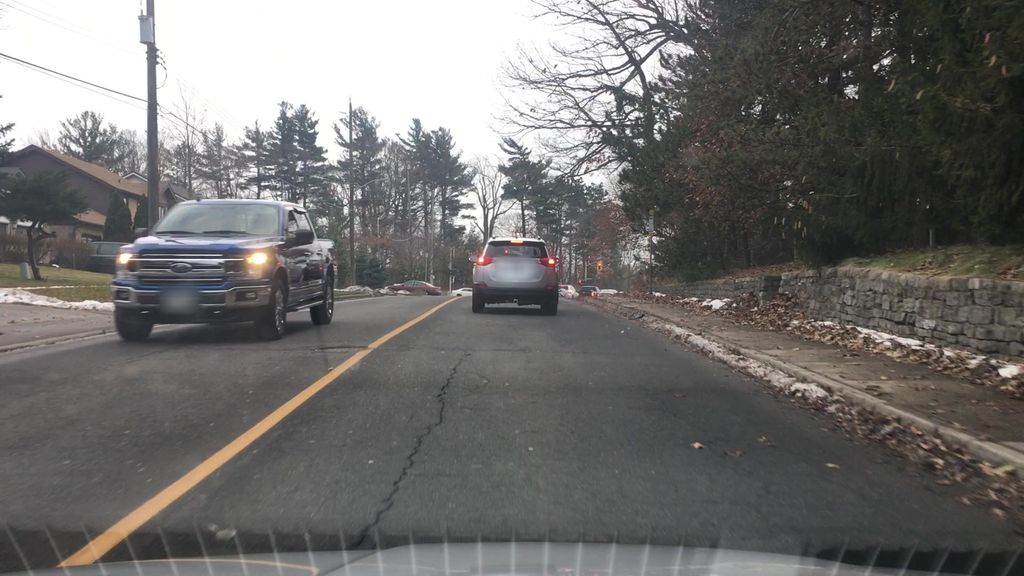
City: hamilton